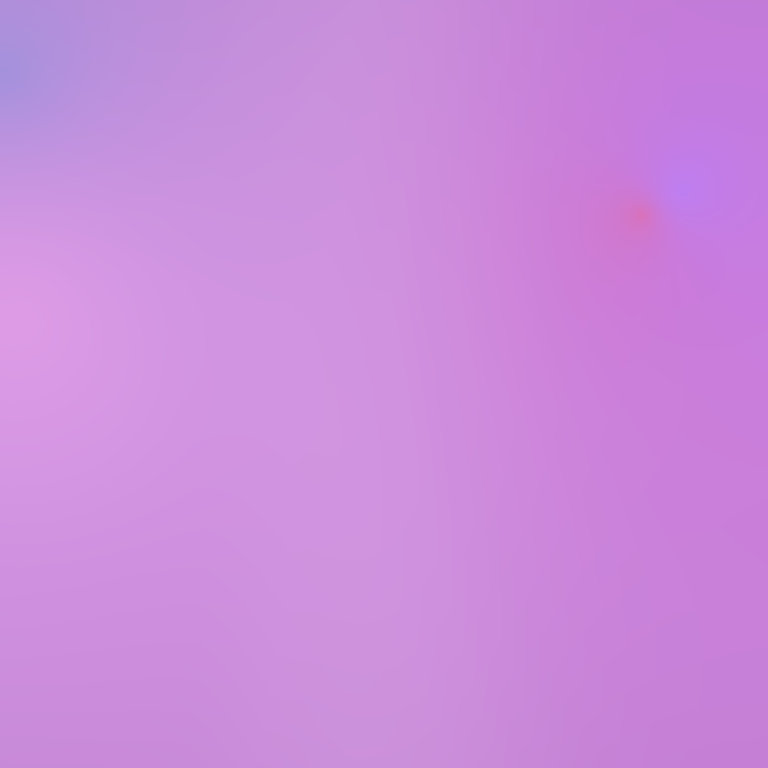
Abstract light effect, smooth gradient from soft lavender to gentle pink, serene atmosphere, diffuse glow, no room, no furniture, no objects.